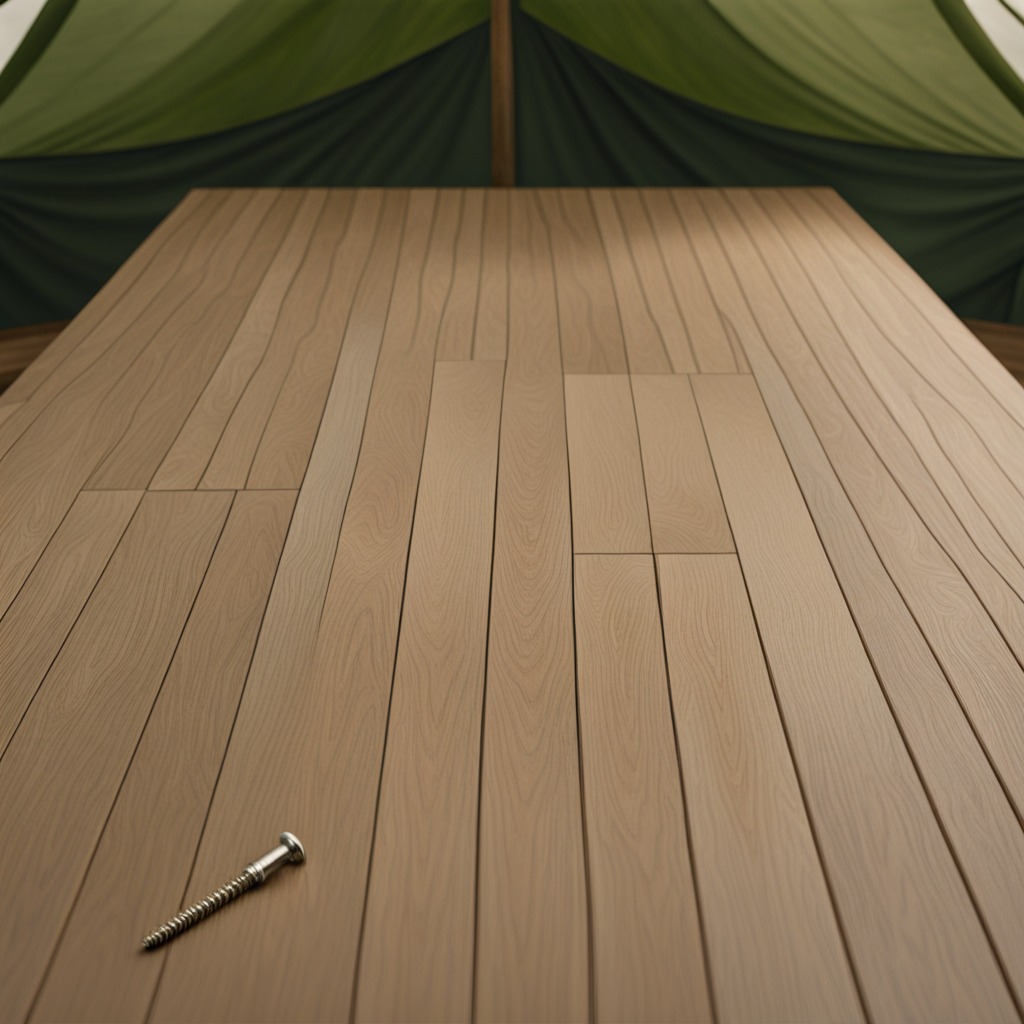
A metal screw is lying on a wooden table inside a jungle field workshop tent.